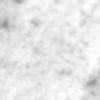
Label: no_change